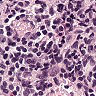
Metastatic tissue present: no